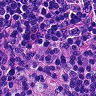
Metastatic tissue present: no